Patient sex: M
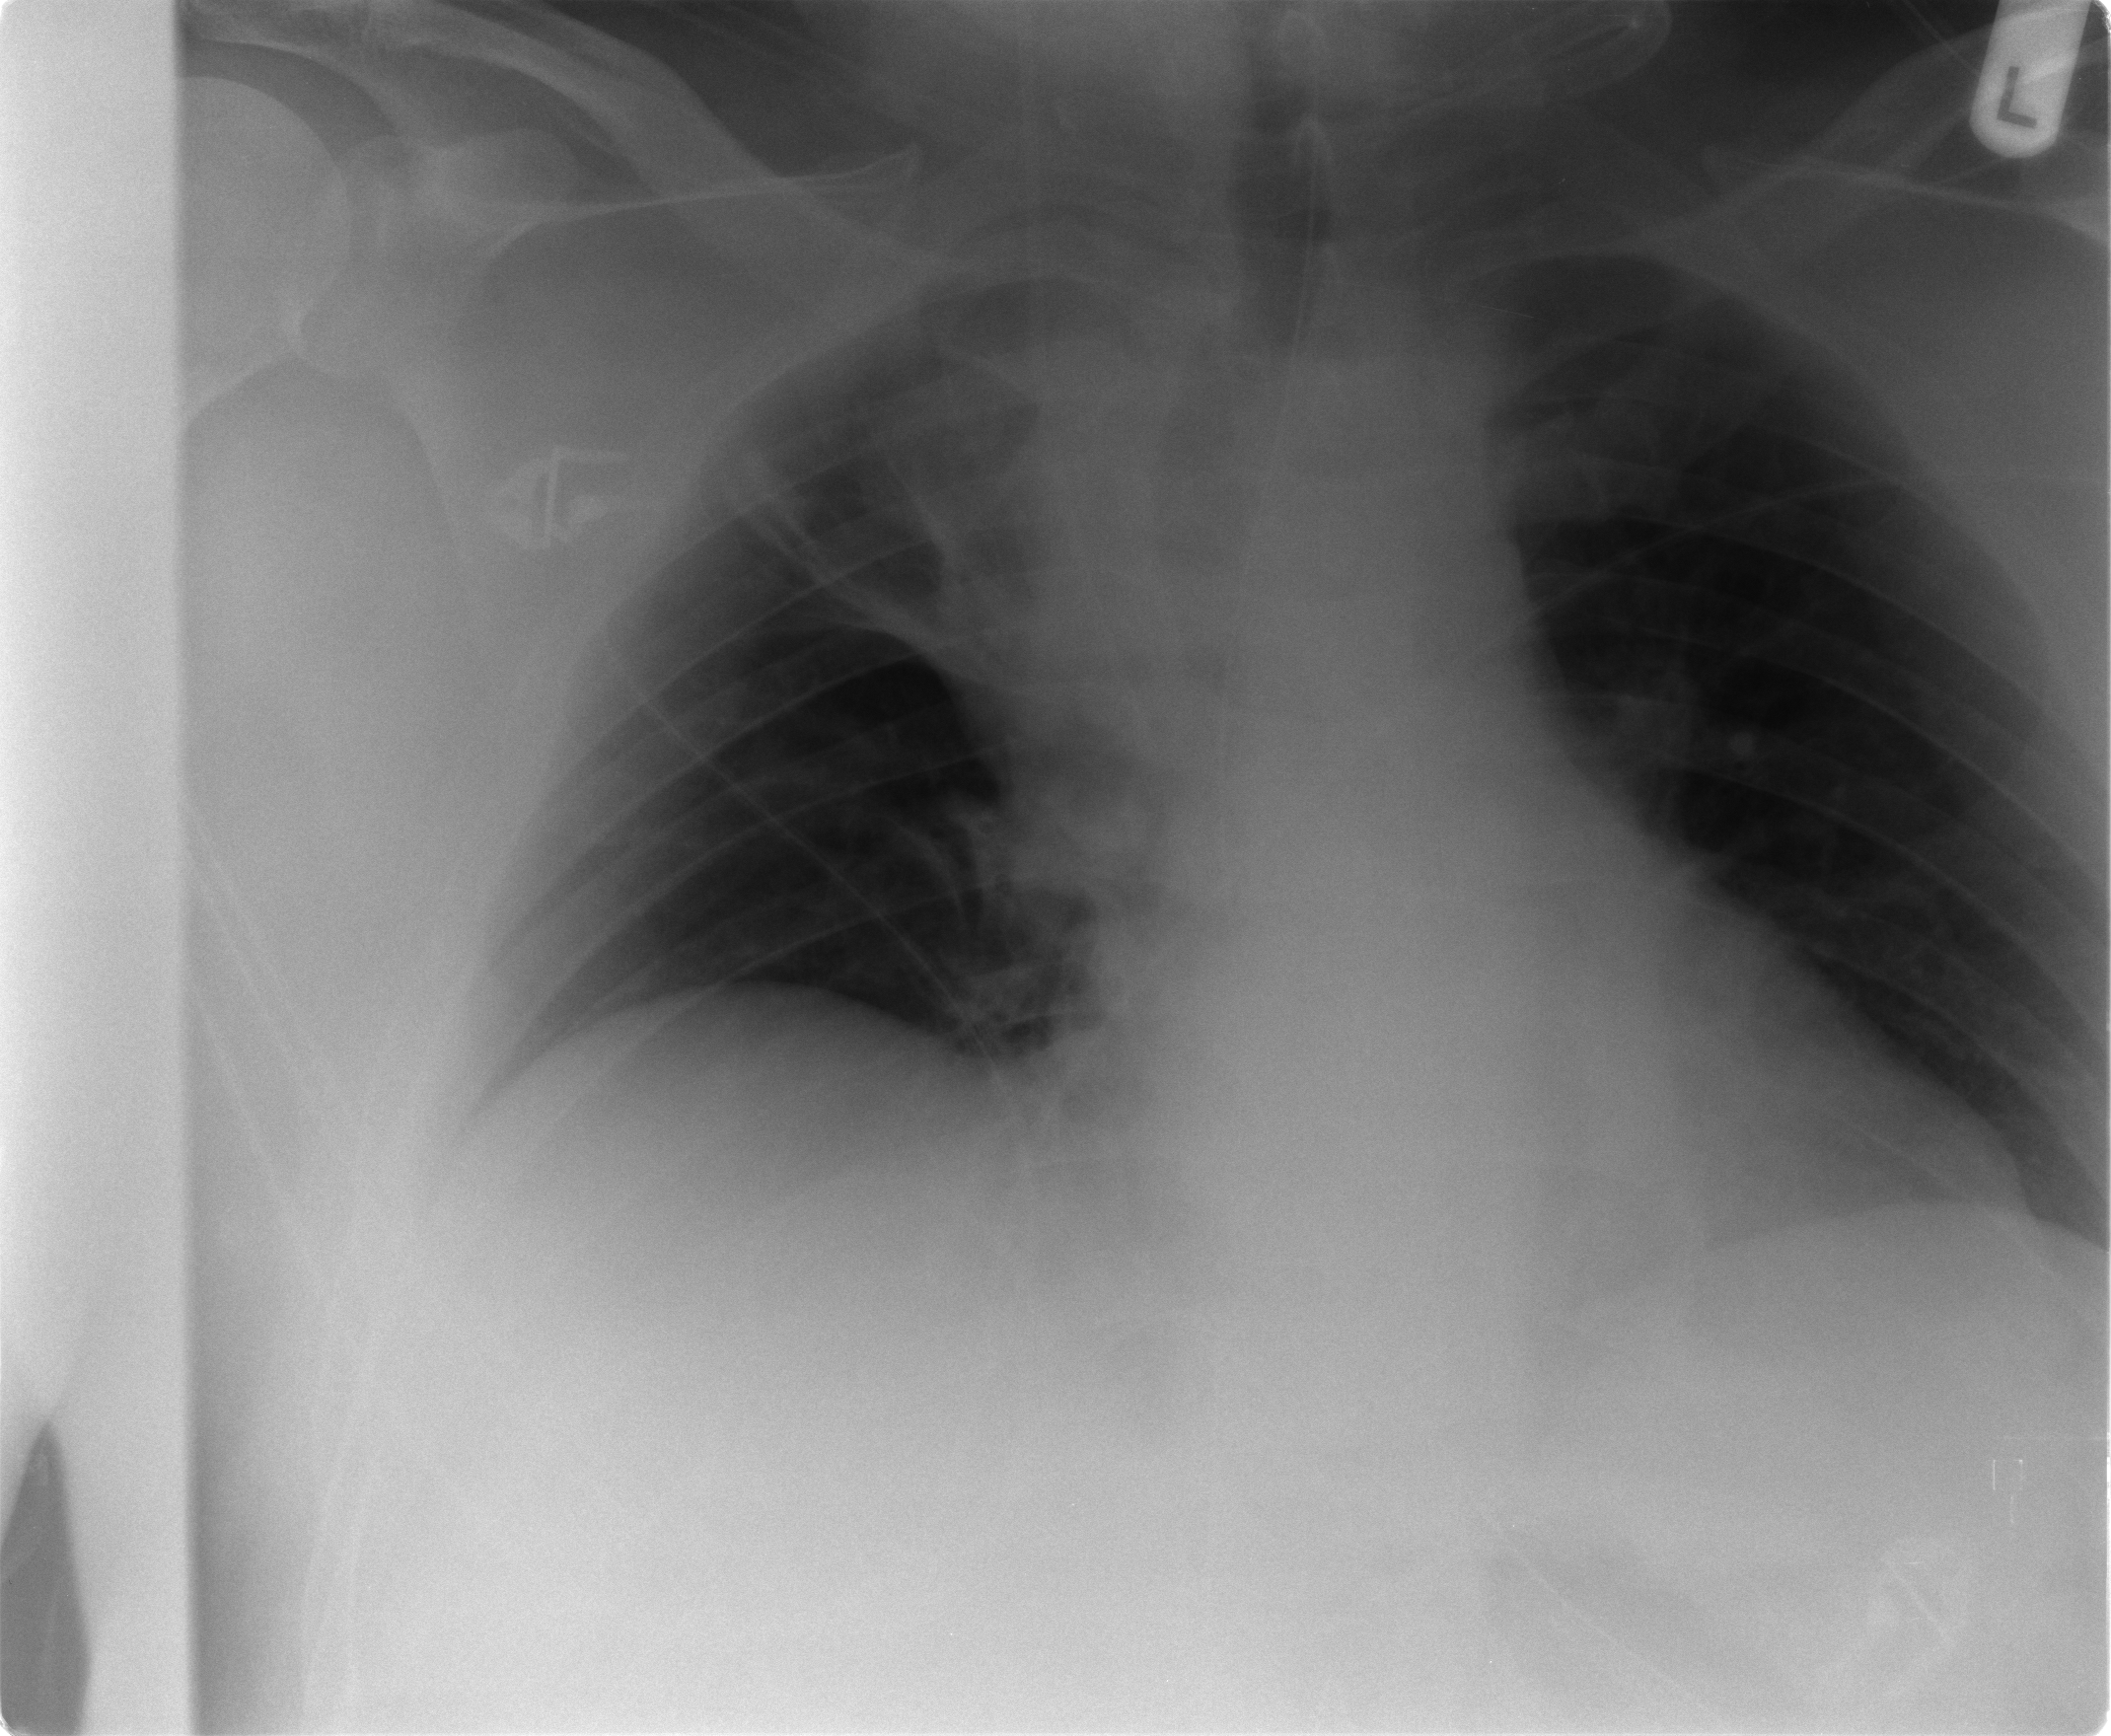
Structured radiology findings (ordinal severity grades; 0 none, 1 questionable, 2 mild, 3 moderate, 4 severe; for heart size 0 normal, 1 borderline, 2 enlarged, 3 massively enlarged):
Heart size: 0
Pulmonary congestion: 0
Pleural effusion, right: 0
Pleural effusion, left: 0
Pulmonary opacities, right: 0
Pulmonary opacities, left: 0
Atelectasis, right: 3
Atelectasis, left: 0